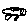
Label: car